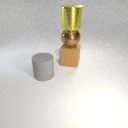
large yellow metal cylinder above large brown rubber cube